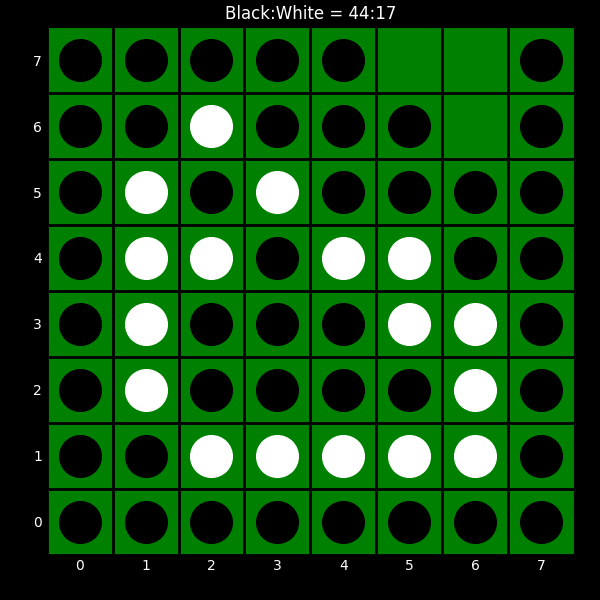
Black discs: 44
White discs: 17